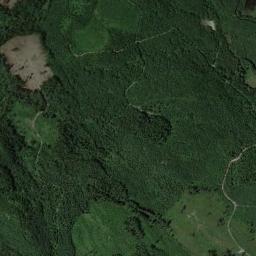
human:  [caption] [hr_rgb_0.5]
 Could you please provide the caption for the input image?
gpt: The forest is on the grass .

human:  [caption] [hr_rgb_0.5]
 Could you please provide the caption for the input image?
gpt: A large dense mixed dark green and light green forest and several curved road can be seen evidently in the forest .

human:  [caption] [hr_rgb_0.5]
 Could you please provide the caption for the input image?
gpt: This is a dense forest, And the trees are dark green .

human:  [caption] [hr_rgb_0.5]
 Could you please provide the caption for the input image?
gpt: The forest has a clearing and a lot of dense dark green trees of different types and some roads go through the forest .

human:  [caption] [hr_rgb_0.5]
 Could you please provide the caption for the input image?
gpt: A forest with some lawns and paths around .